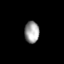
Tissue: skin
Cell type: Fibroblasts
Senescence score: 0.7676
Nuclear area (px): 312
Mean DAPI intensity: 158.837